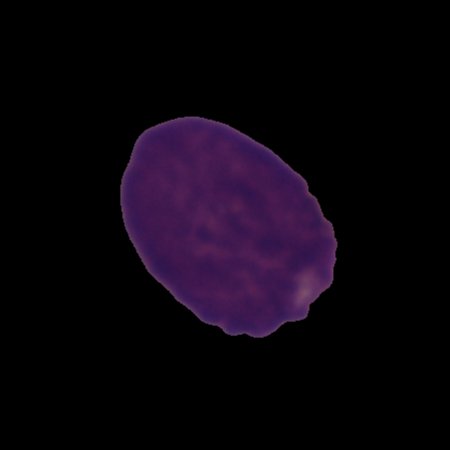
Label: cancer